Question: The follwing command:
'''
ggplot(s, aes(x = I5, y = Success))+geom_point(size=3, alpha=0.4)+
stat_smooth(method="loess", colour="blue", size=1.5)+
xlab("I5")+
ylab("Probability of Success")+
theme_bw()
'''
gives me the following plot:

I would like to get what corresponds to the as a function so that I can apply it to any value.
Is there a way to do that?
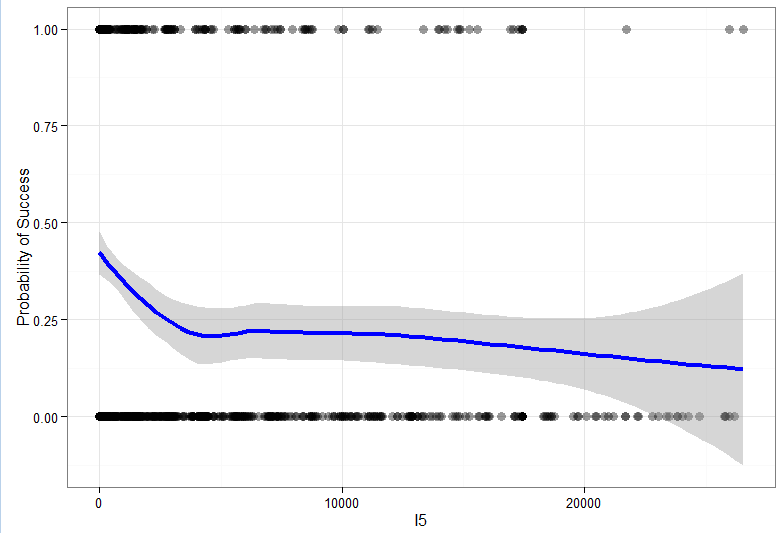
Answer: If you need the actual loess fit, it's probably better to run it yourself. Let's create some sample data (it would have been nice if you had include some in your original question)
'''
dd <- data.frame(
x=1:50,
y = cumsum(rnorm(50))
)
'''
And now we can run the 'loess' function ourself
'''
sm <- loess(y~x, dd)
'''
Now we can compare the line that 'ggplot' draws to our 'loess' curve
'''
ggplot(dd, aes(x,y)) +
stat_smooth(method="loess") +
geom_point(data=data.frame(x=sm$x, y=predict(sm)), col="red")
'''

We can see these line up perfectly. This we can just use the 'predict()' function with our 'loess' object to get a value for any point. For example
'''
predict(sm, 5)
# [1] -2.922876
'''